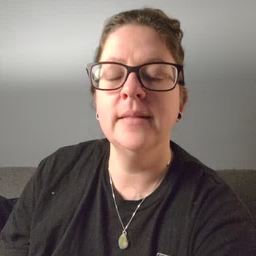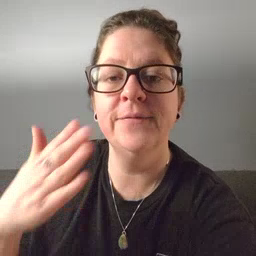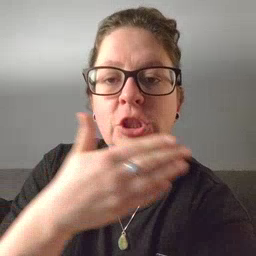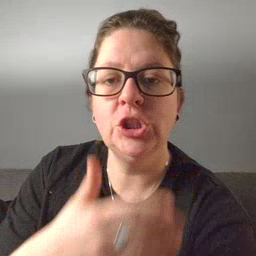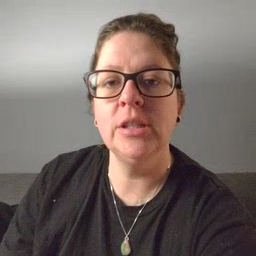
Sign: fish